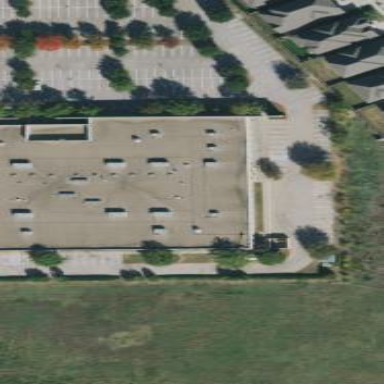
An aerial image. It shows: Office building.